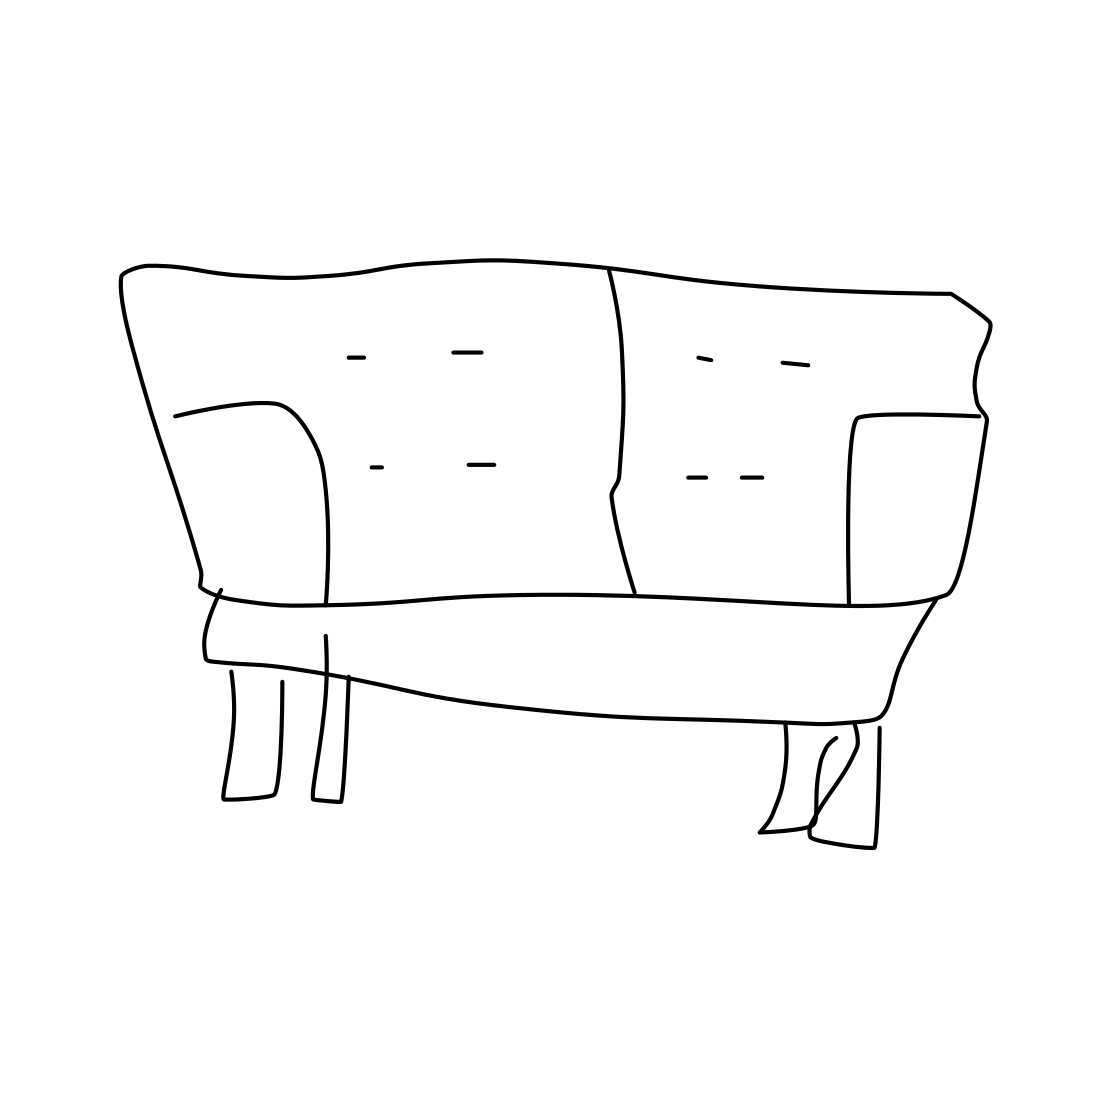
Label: couch